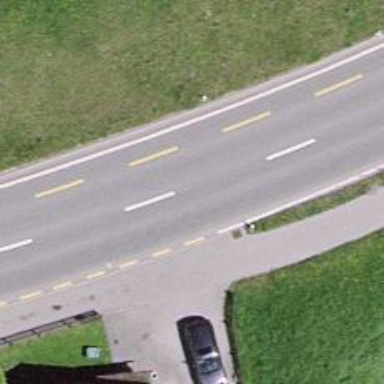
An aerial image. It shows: Secondary road with asphalt surface.